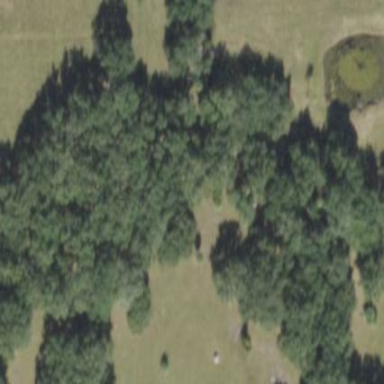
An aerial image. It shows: Beautiful woodland area.